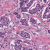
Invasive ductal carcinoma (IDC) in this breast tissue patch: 1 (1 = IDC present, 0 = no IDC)